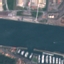
Label: River